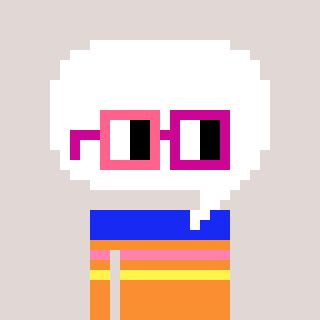
a pixel art character with square pink and red glasses, a speech bubble-shaped head and a orange-colored body on a warm background